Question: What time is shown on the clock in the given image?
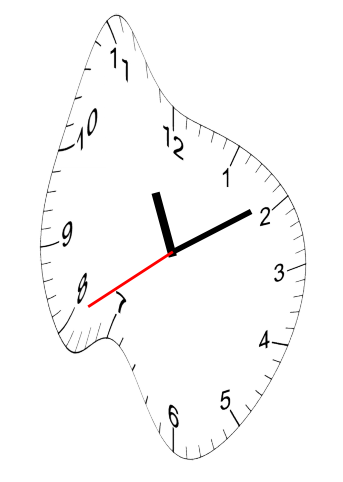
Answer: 11:09:40